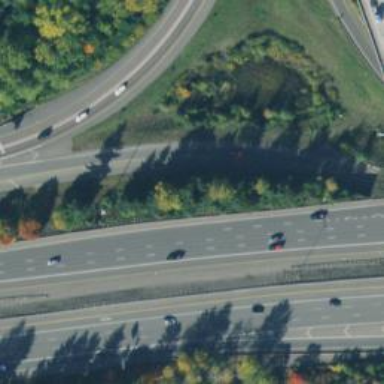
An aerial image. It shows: Motorway link.